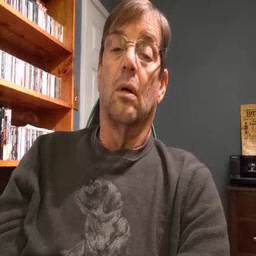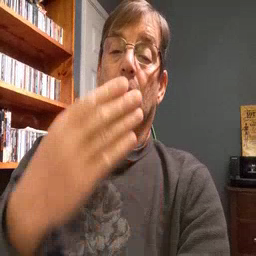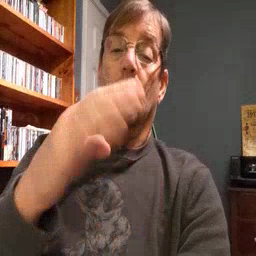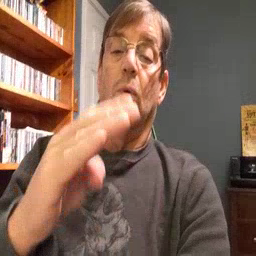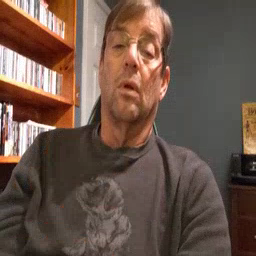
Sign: blue